Question: I am using a library which has a face with 70 vertices, Is there a quick way/ loop that I can use to calculate the distance between all the vertices and say for instance I want to insert the distance between point 32 and point 27 and insert it into a div. I am currently using this to get the coordinates of each point.
'''
var position = ctrack.getCurrentPosition();
edx1 = position[27][0];//Eyeposition left
edy1 = position[27][1];
edx2 = position[32][0];//Eyeposition Right
edy2 = position[32][1];
'''
and then calculating the difference using pythagoras theorem, which seems very slow and was wondering whether there was better way?
'''
var distBetweenEyes = Math.sqrt( (edx1-edx2)*(edx1-edx2) + (edy1-edy2)*(edy1-edy2) );
'''
diagram of the vertices below

I am wondering if I can do this on the fly, say I have a loop which calculates the distance between all 70 points then I want to be able to store the distance between any two points quickly so I can push that information to my html.
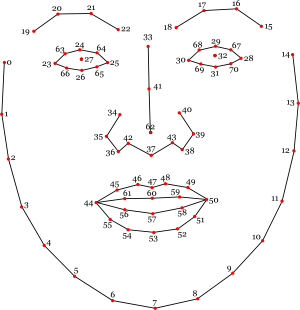
Answer: Try:
'''
function distance(i, j, data) {
return Math.pow(data[i][0] - data[j][0], 2) + Math.pow(data[i][1] - data[j][1], 2);
}
'''
(you don't need to get the square root value to do comparisons, as pointed out by Meredith)
Then get the required distance with:
'''
var distBetweenEyes = distance(27, 32, position);
'''